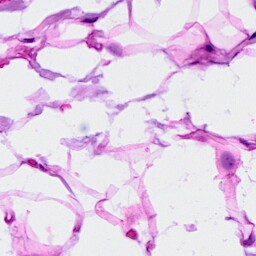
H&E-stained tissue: Breast